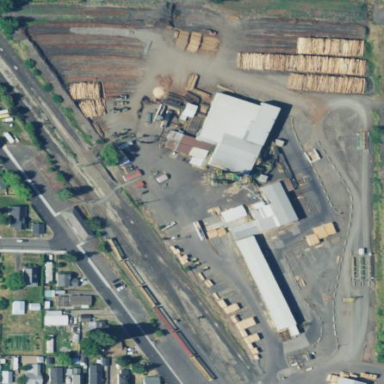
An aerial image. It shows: Industrial area with sawmill.